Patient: sex M, age 24
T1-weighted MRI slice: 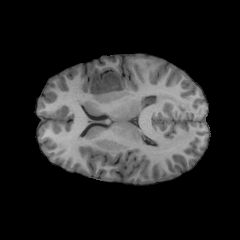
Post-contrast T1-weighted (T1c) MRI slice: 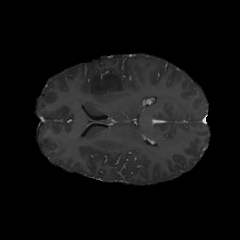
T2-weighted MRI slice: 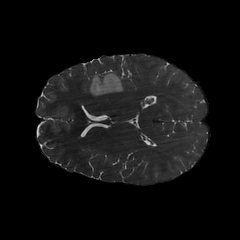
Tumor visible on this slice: yes
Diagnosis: Astrocytoma, IDH-mutant
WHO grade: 2